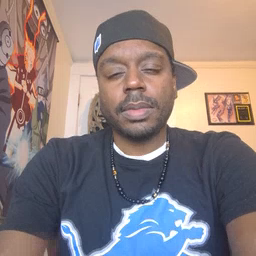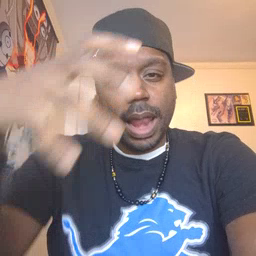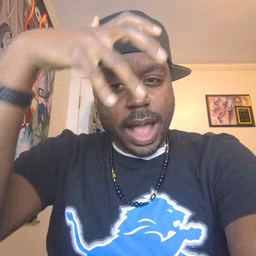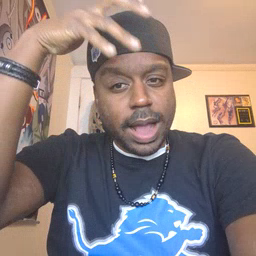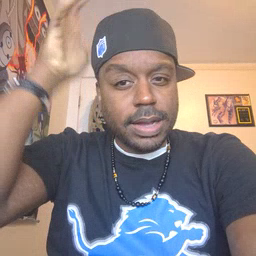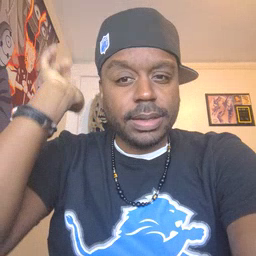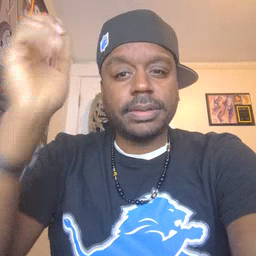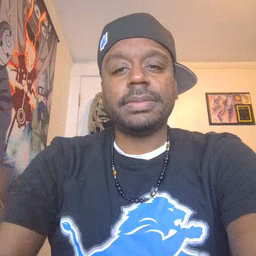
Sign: lion